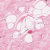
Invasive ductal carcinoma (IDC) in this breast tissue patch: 0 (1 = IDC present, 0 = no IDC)